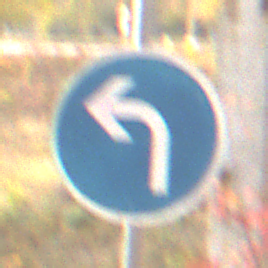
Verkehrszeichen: VorgeschriebeneFahrtrichtungLinks
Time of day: SunriseSunset
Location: Roofed (Suburban)
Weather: Clear
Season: NotSpecified
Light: Natural